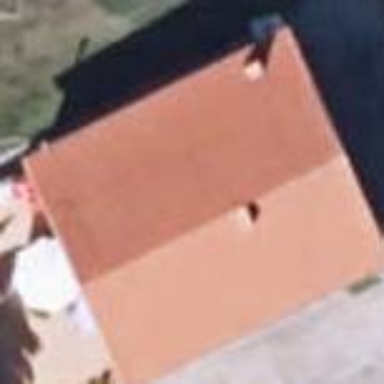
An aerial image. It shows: Simple house.